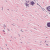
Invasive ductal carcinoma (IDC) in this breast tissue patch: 0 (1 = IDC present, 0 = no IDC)